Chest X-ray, AP view. Patient: 48 years old, sex M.
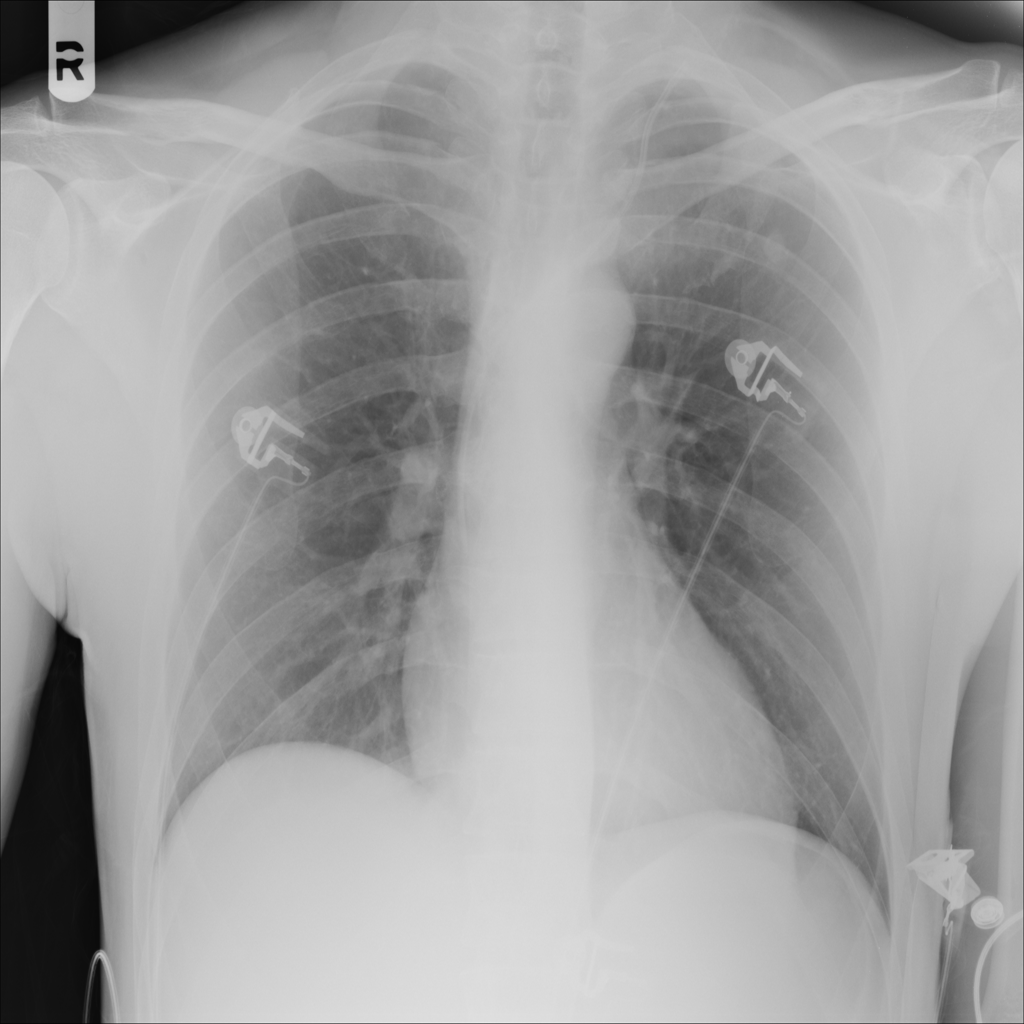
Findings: Mass